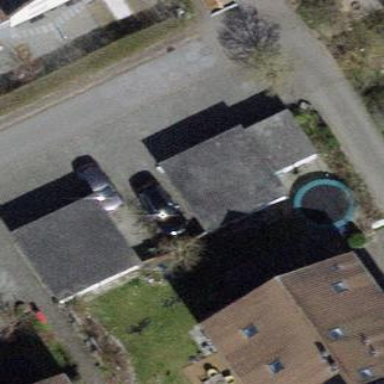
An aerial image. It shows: Garage.